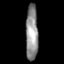
Tissue: skin
Cell type: Others
Senescence score: 0.7692
Nuclear area (px): 670
Mean DAPI intensity: 143.488